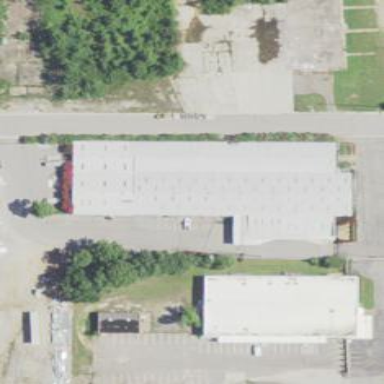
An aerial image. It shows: Commercial building.